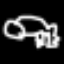
Label: frog